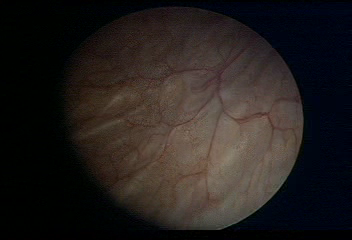
Modality: WLC
Class: Normal mucosa
Bladder cancer association: No